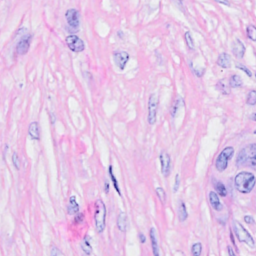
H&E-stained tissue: Breast